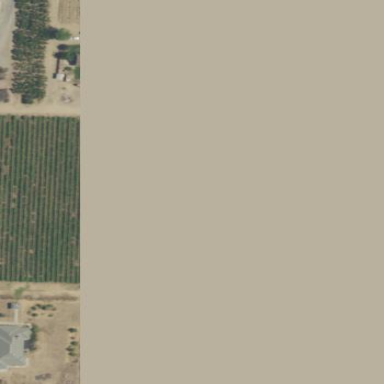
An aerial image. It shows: Orchard area used for field cropland.